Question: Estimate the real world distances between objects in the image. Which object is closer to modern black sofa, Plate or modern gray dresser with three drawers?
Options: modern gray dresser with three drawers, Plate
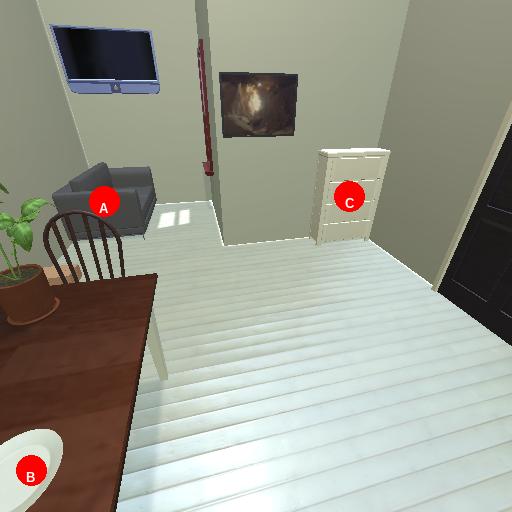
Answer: modern gray dresser with three drawers